Question: I have a JavaScript object that I am stringifying with JSON.stringify that returns a JSON string with parent and children data.
When I try to parse this string back to an object, the children objects are now null.
'''
function cacheForm(agency) {
var agency = ko.toJS(this); //easy way to get a clean copy
delete agency.contacts; //remove an extra property
for (i in agency.offices) {
for (val in agency.offices[i]) {
//delete agency.offices[i].agency;
//delete agency.offices[i].agencyID;
}
}
for (i in agency.offices) {
for (ii in agency.offices[i].contacts) {
for (val in agency.offices[i].contacts[ii]) {
//delete agency.offices[i].contacts[ii].office;
//delete agency.offices[i].contacts[ii].agencyID;
//delete agency.offices[i].contacts[ii].officeID;
}
}
}
var value = agency;
var cache = [];
parsed = JSON.stringify(value, function (key, value) {
if (typeof value === 'object' && value !== null) {
if (cache.indexOf(value) !== -1) {
// Circular reference found, discard key
return;
}
// Store value in our collection
cache.push(value);
}
return value;
});
var data = JSON.parse(parsed);
}
'''
Agency part of my view model that I am passing into my cacheForm function and I am using
'''
var agency = ko.toJS(this);
'''
to have my data available in an object which can be parsed to JSON string. I may of deleted this code in my post because my original code had many annotations.

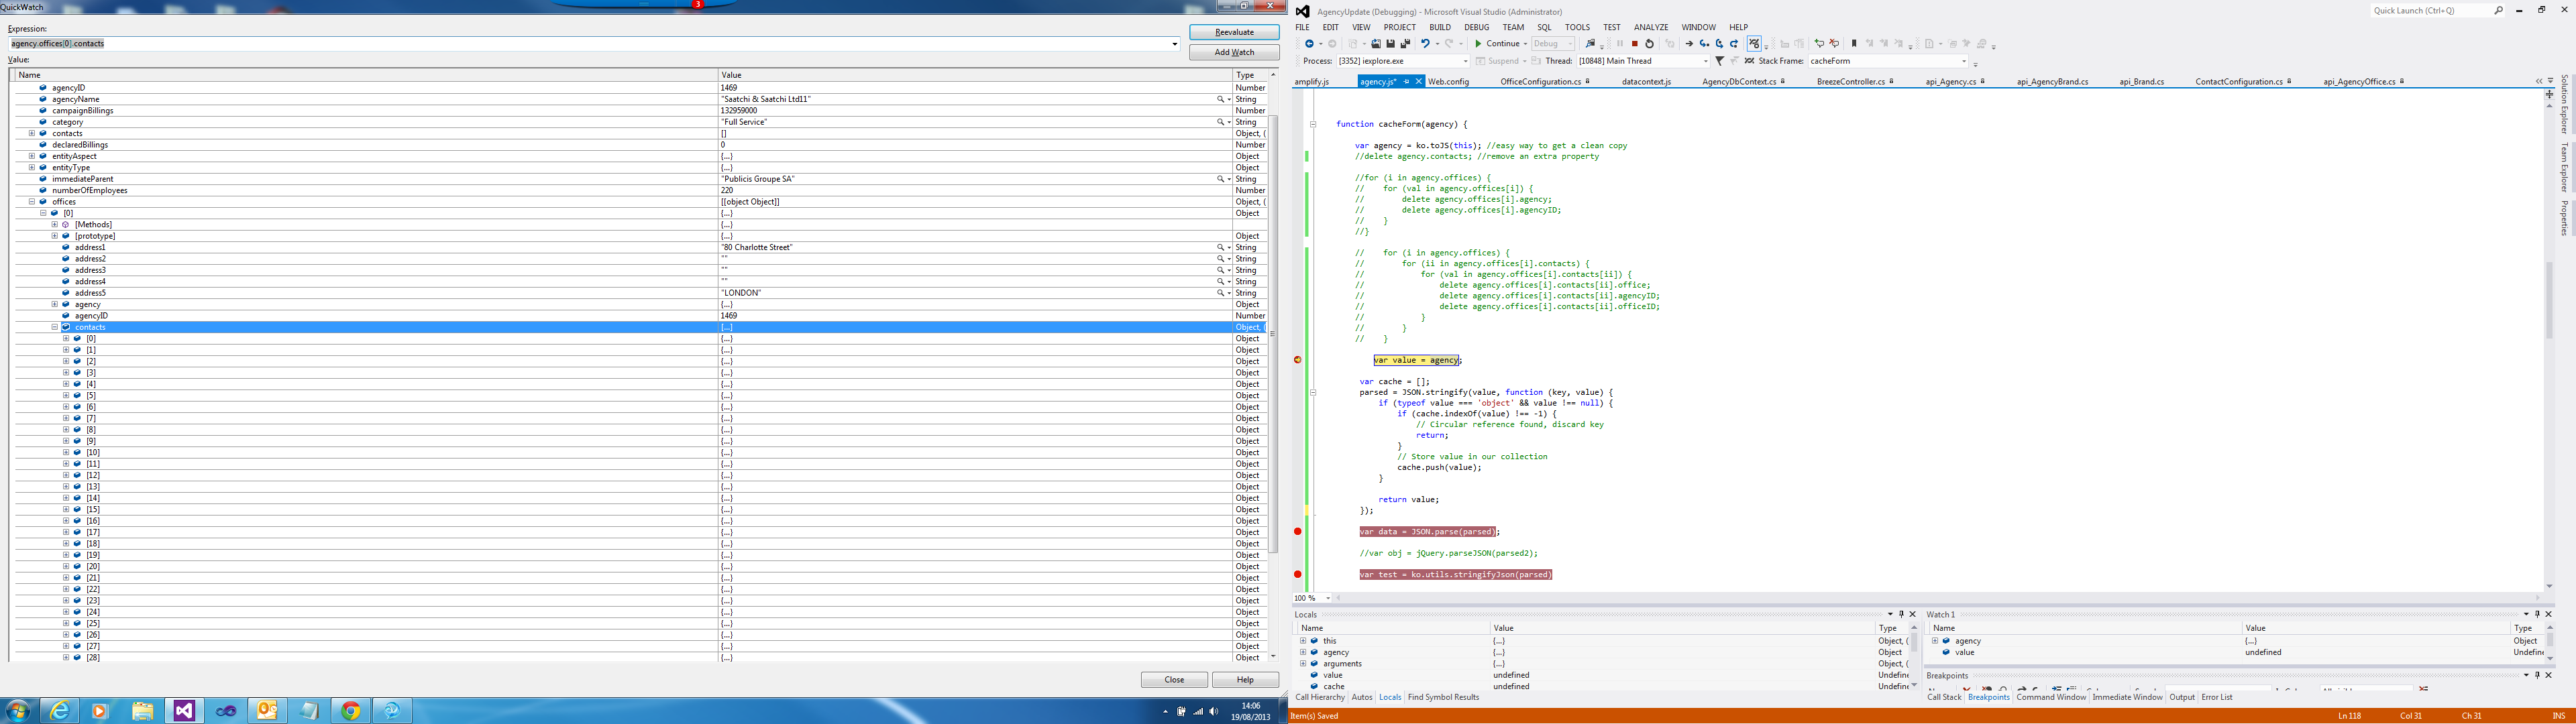
Answer: So I eventually solved my problem and this is how I did it.
'''
function cacheForm(agency) {
// GET my object from agency vm
var agency = ko.toJS(agency);
var s = YUI().use("json-stringify", function (Y) {
var jsonStrAgency = Y.JSON.stringify(agency, ["activities", "agencyName", "agencyID", "campaignBillings", "category", "declaredBillings", "immediateParent", "numberOfEmployees", "ultimateParent", "uRL"]); // Use an array of acceptable object key names as a whitelist.
var jsonStrOffices, jsonStrContacts;
for (i in agency.offices) {
jsonStrOffices = Y.JSON.stringify(agency.offices, ["address1", "address2", "address3", "address4", "address5", "agencyID", "faxNumber", "officeID", "postCode", "telephoneNumber"]);
for (ii in agency.offices[i].contacts) {
jsonStrContacts = Y.JSON.stringify(agency.offices[i].contacts, ["agencyID", "emailAddress", "firstName", "jobName", "officeID", "personID", "surName", "title"]);
}
}
localStorage.setItem('Agency', jsonStrAgency);
localStorage.setItem('Offices', jsonStrOffices);
localStorage.setItem('Contacts', jsonStrContacts);
});
}
'''
Firstly I am passing in my ko.observableArray to the function cacheForm. This parameter is called agency and it is part of my viewmodel.
I want to parse my observableArray and convert it into a standard javascript object. By using ko.toJS I can do this. There will be no ko constructors after using toJS.
Then I have to get my JSON strings. Since my object has children and grandchildren I have to parse these parts separately. Stringify doesn't like arrays within an object, they will be changed to null and your children data will be lost.
Because of circular recursion, I have to use this:
'''
var s = YUI().use("json-stringify", function (Y) {
'''
This is part of the Yahoo API. This is the script reference:
'''
<script src="http://yui.yahooapis.com/3.11.0/build/yui/yui-min.js"></script>
'''
Y.JSON.stringify takes an object as one parameter and an option paremter which is an array. The purpose of this array is to contain the property names of the object you want to stringify. From other forums I found out this is known as whitelisting.
With all my JSON strings I can store them in HTML5 local storage.
When the page loads I then check to see if my local storage contains data. If true I retrieve my data and serialize from JSON string to a javascript object.
'''
define(['services/datacontext'], function (dataContext) {
var initialized = false;
var agency;
if (localStorage.Agency && localStorage.Offices && localStorage.Contacts) {
var objAgency = new Object(ko.mapping.fromJSON(localStorage.getItem('Agency')));
var objOffices = new Object(ko.mapping.fromJSON(localStorage.getItem('Offices')));
var objContacts = new Object(ko.mapping.fromJSON(localStorage.getItem('Contacts')));
objAgency.offices = objOffices;
objAgency.offices._latestValue[0].contacts = objContacts;
agency = ko.observableArray([ko.mapping.fromJS(objAgency)]);
ko.applyBindings(agency);
initialized = true;
}
else {
agency = ko.observableArray([]);
}
'''
Finally I reconstruct my object to how it was before stringify and map it back to an observableArray and finally bind it.
Hopefully this helps other people using a combination of knockoutJS and complicated objects.
See below for my full code:
'''
define(['services/datacontext'], function (dataContext) {
var initialized = false;
var agency;
if (localStorage.Agency && localStorage.Offices && localStorage.Contacts) {
var objAgency = new Object(ko.mapping.fromJSON(localStorage.getItem('Agency')));
var objOffices = new Object(ko.mapping.fromJSON(localStorage.getItem('Offices')));
var objContacts = new Object(ko.mapping.fromJSON(localStorage.getItem('Contacts')));
objAgency.offices = objOffices;
objAgency.offices._latestValue[0].contacts = objContacts;
agency = ko.observableArray([ko.mapping.fromJS(objAgency)]);
ko.applyBindings(agency);
initialized = true;
}
else {
agency = ko.observableArray([]);
}
var save = function (agency, myStoredValue) {
// Clear Cache because user submitted the form. We don't have to hold onto data anymore.
//amplify.store("Agency", null);
return dataContext.saveChanges(agency);
};
var vm = { // This is my view model, my functions are bound to it.
//These are wired up to my agency view
activate: activate,
agency: agency,
title: 'agency',
refresh: refresh, // call refresh function which calls get Agencies
save: save,
cacheForm: cacheForm
};
return vm;
function activate() {
vm.agency;
if (initialized) {
return;
}
initialized = false;
return refresh();
}
function refresh() {
return dataContext.getAgency(agency);
}
function cacheForm(agency) {
// GET my object from agency vm
var agency = ko.toJS(agency);
var s = YUI().use("json-stringify", function (Y) {
var jsonStrAgency = Y.JSON.stringify(agency, ["activities", "agencyName", "agencyID", "campaignBillings", "category", "declaredBillings", "immediateParent", "numberOfEmployees", "ultimateParent", "uRL"]); // Use an array of acceptable object key names as a whitelist.
var jsonStrOffices, jsonStrContacts;
for (i in agency.offices) {
jsonStrOffices = Y.JSON.stringify(agency.offices, ["address1", "address2", "address3", "address4", "address5", "agencyID", "faxNumber", "officeID", "postCode", "telephoneNumber"]);
for (ii in agency.offices[i].contacts) {
jsonStrContacts = Y.JSON.stringify(agency.offices[i].contacts, ["agencyID", "emailAddress", "firstName", "jobName", "officeID", "personID", "surName", "title"]);
}
}
localStorage.setItem('Agency', jsonStrAgency);
localStorage.setItem('Offices', jsonStrOffices);
localStorage.setItem('Contacts', jsonStrContacts);
});
}
});
'''